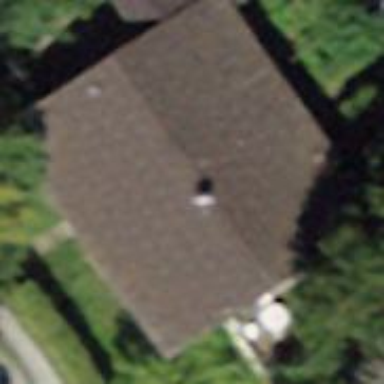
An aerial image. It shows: Detached building.